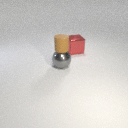
large gray metal sphere below small brown rubber cylinder